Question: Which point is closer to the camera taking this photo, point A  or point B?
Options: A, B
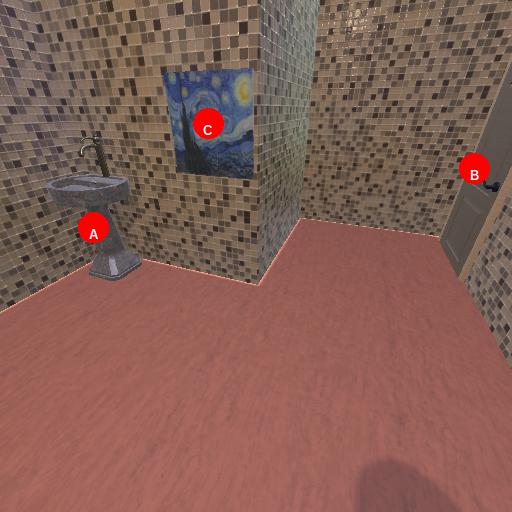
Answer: A